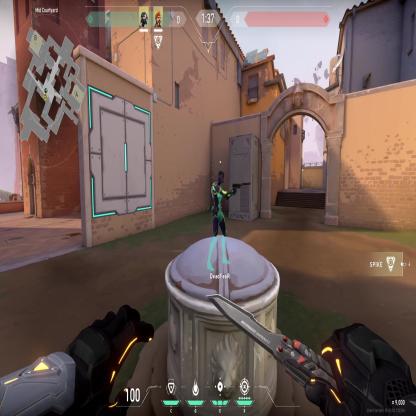
Label: teammate